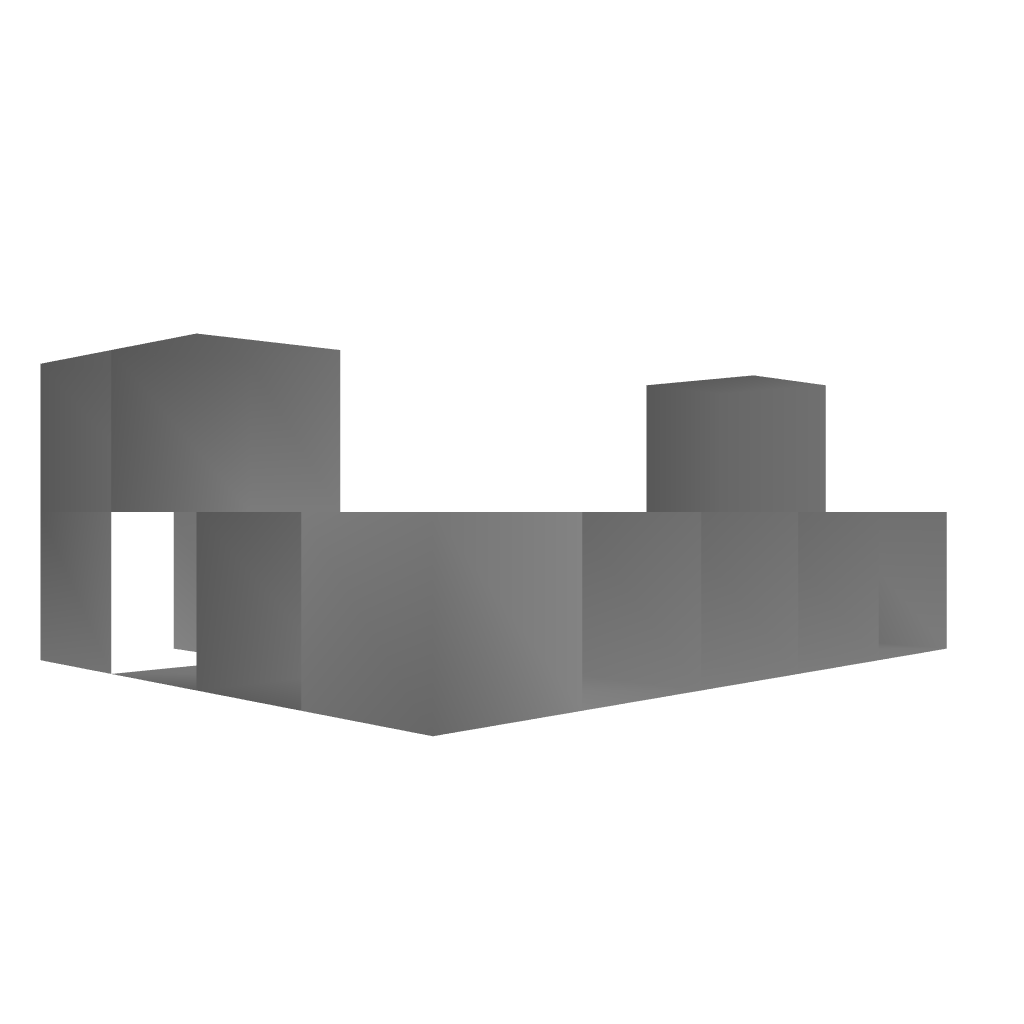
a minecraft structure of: Compact Semi-Auto Cannon bad low quality